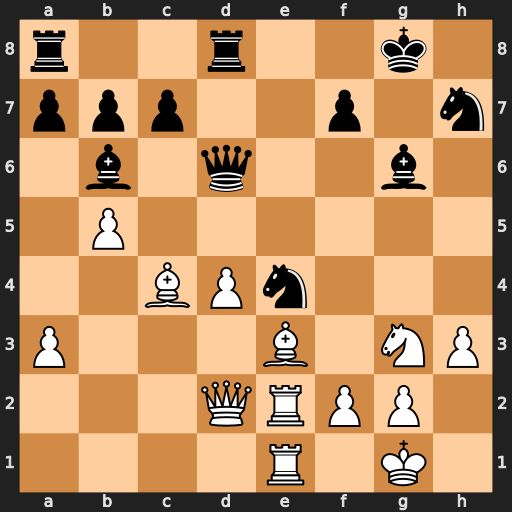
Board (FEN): r2r2k1/ppp2p1n/1b1q2b1/1P6/2BPn3/P3B1NP/3QRPP1/4R1K1
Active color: w
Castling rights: -
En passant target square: -
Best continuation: Nxe4 Bxe4 Bf4 Qxd4 Qxd4